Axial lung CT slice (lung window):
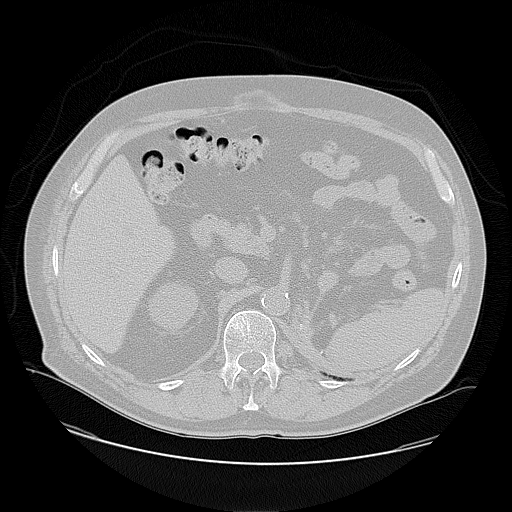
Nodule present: no